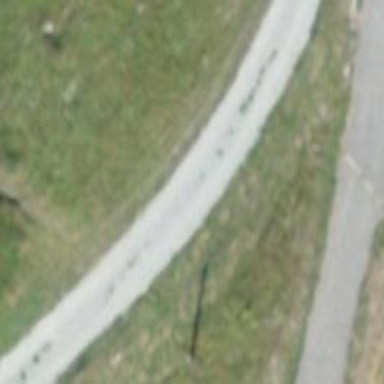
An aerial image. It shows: Unclassified road.